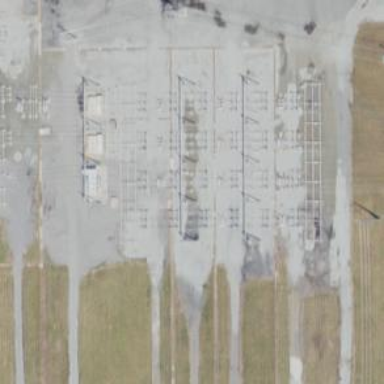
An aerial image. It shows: Switch for power supply.